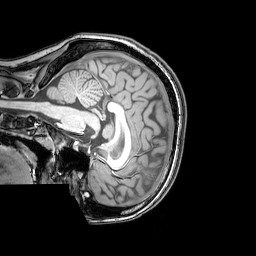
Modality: T1w
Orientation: sagittal
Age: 23
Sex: female
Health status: healthy
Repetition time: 0.081 s
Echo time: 0.037 s